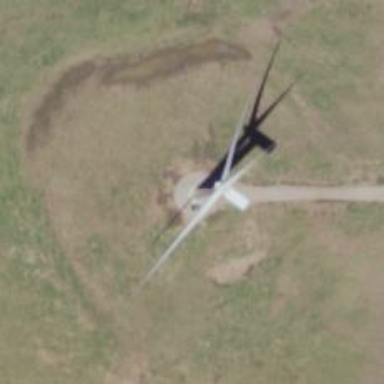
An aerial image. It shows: Industrial building with wind power generator. The generator is horizontal axis wind turbine.